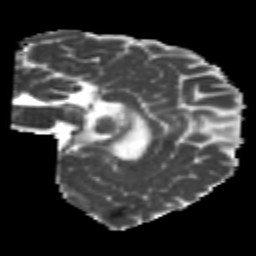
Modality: MD
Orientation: sagittal
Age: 22
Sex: male
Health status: healthy
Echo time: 0.074 s